【题型】填空题　【知识点】平面几何　【难度】easy
如图所示，$AD \parallel BC$，$AC$、$BD$ 相交于点 $O$，若 $\triangle AOD$ 面积为 $2$，$\triangle AOB$ 面积为 $3$，则 $\triangle BOC$ 的面积为 \_\_\_\_\_\_。

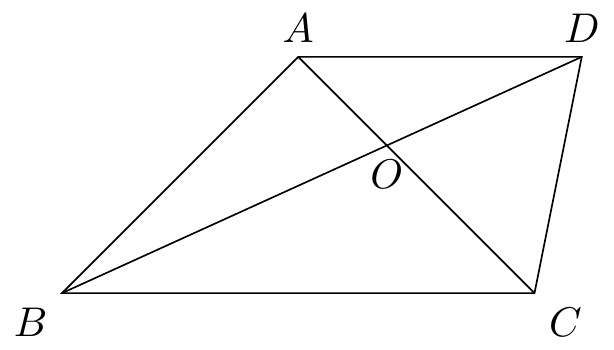
【解答】
解：$\because \triangle AOD$ 面积为 $2$，$\triangle AOB$ 面积为 $3$，

$\therefore OD:OB = 2:3$，

$\because AD \parallel BC$，

$\therefore S_{\triangle ABC} = S_{\triangle DBC}$，

$\therefore S_{\triangle AOB} = S_{\triangle DOC} = 3$，

$\therefore S_{\triangle AOD}:S_{\triangle BOC} = 2:3$，

$\therefore 3:S_{\triangle BOC} = 2:3$，

$\therefore S_{\triangle BOC} = \frac{9}{2}$。

故答案为：$\frac{9}{2}$。